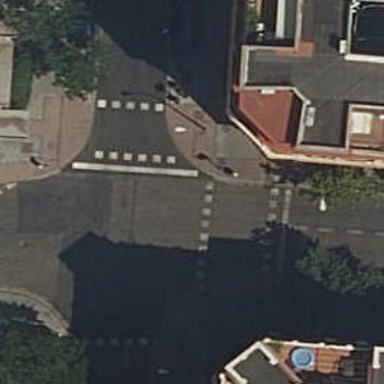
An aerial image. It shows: Crossing with traffic signals.